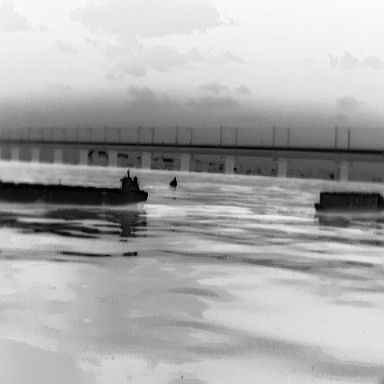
There are three objects shown in the infrared image, including a liner, a fishing_boat, and a warship.